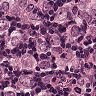
Metastatic tissue present: yes